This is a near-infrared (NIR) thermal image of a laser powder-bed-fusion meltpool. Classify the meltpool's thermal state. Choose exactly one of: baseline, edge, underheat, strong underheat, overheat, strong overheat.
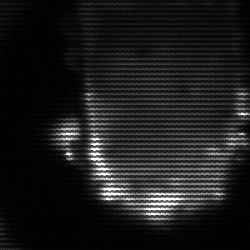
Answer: baseline